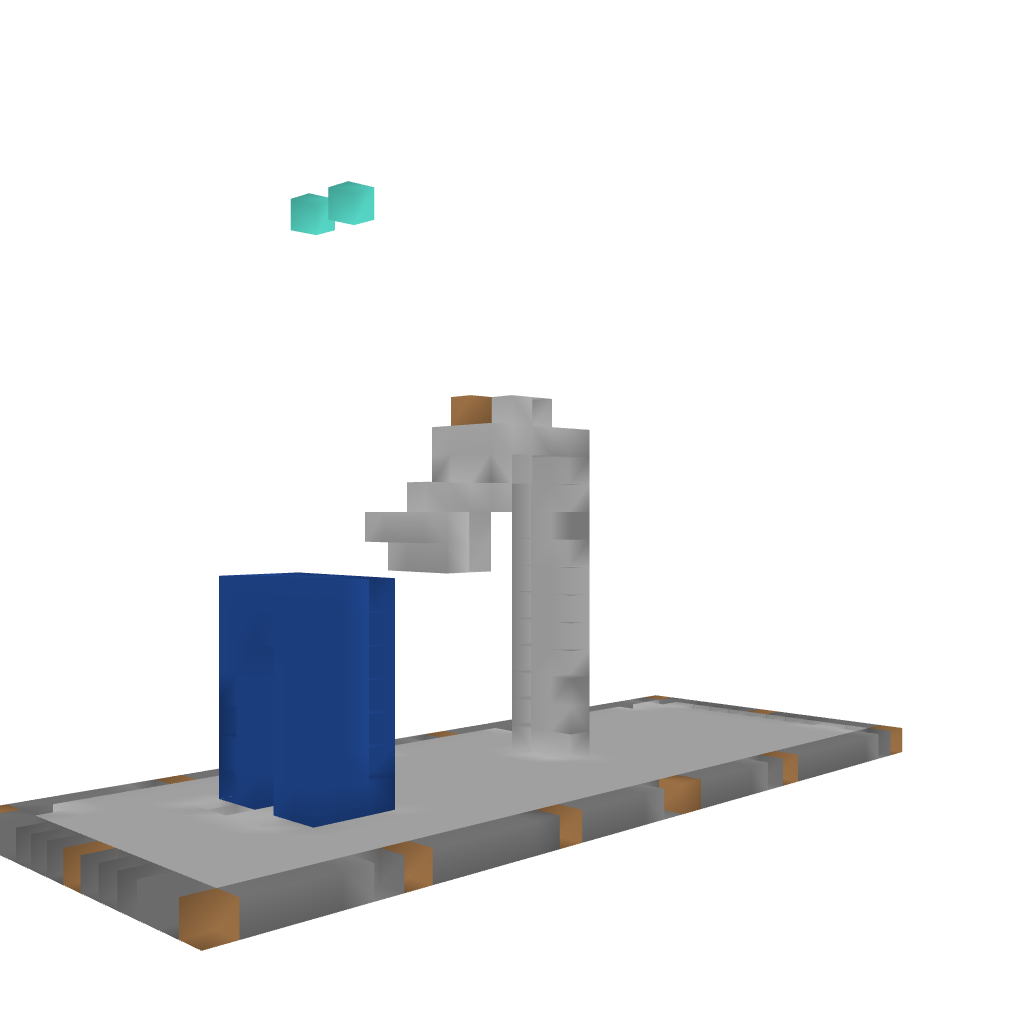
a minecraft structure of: Human fountain